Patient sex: F
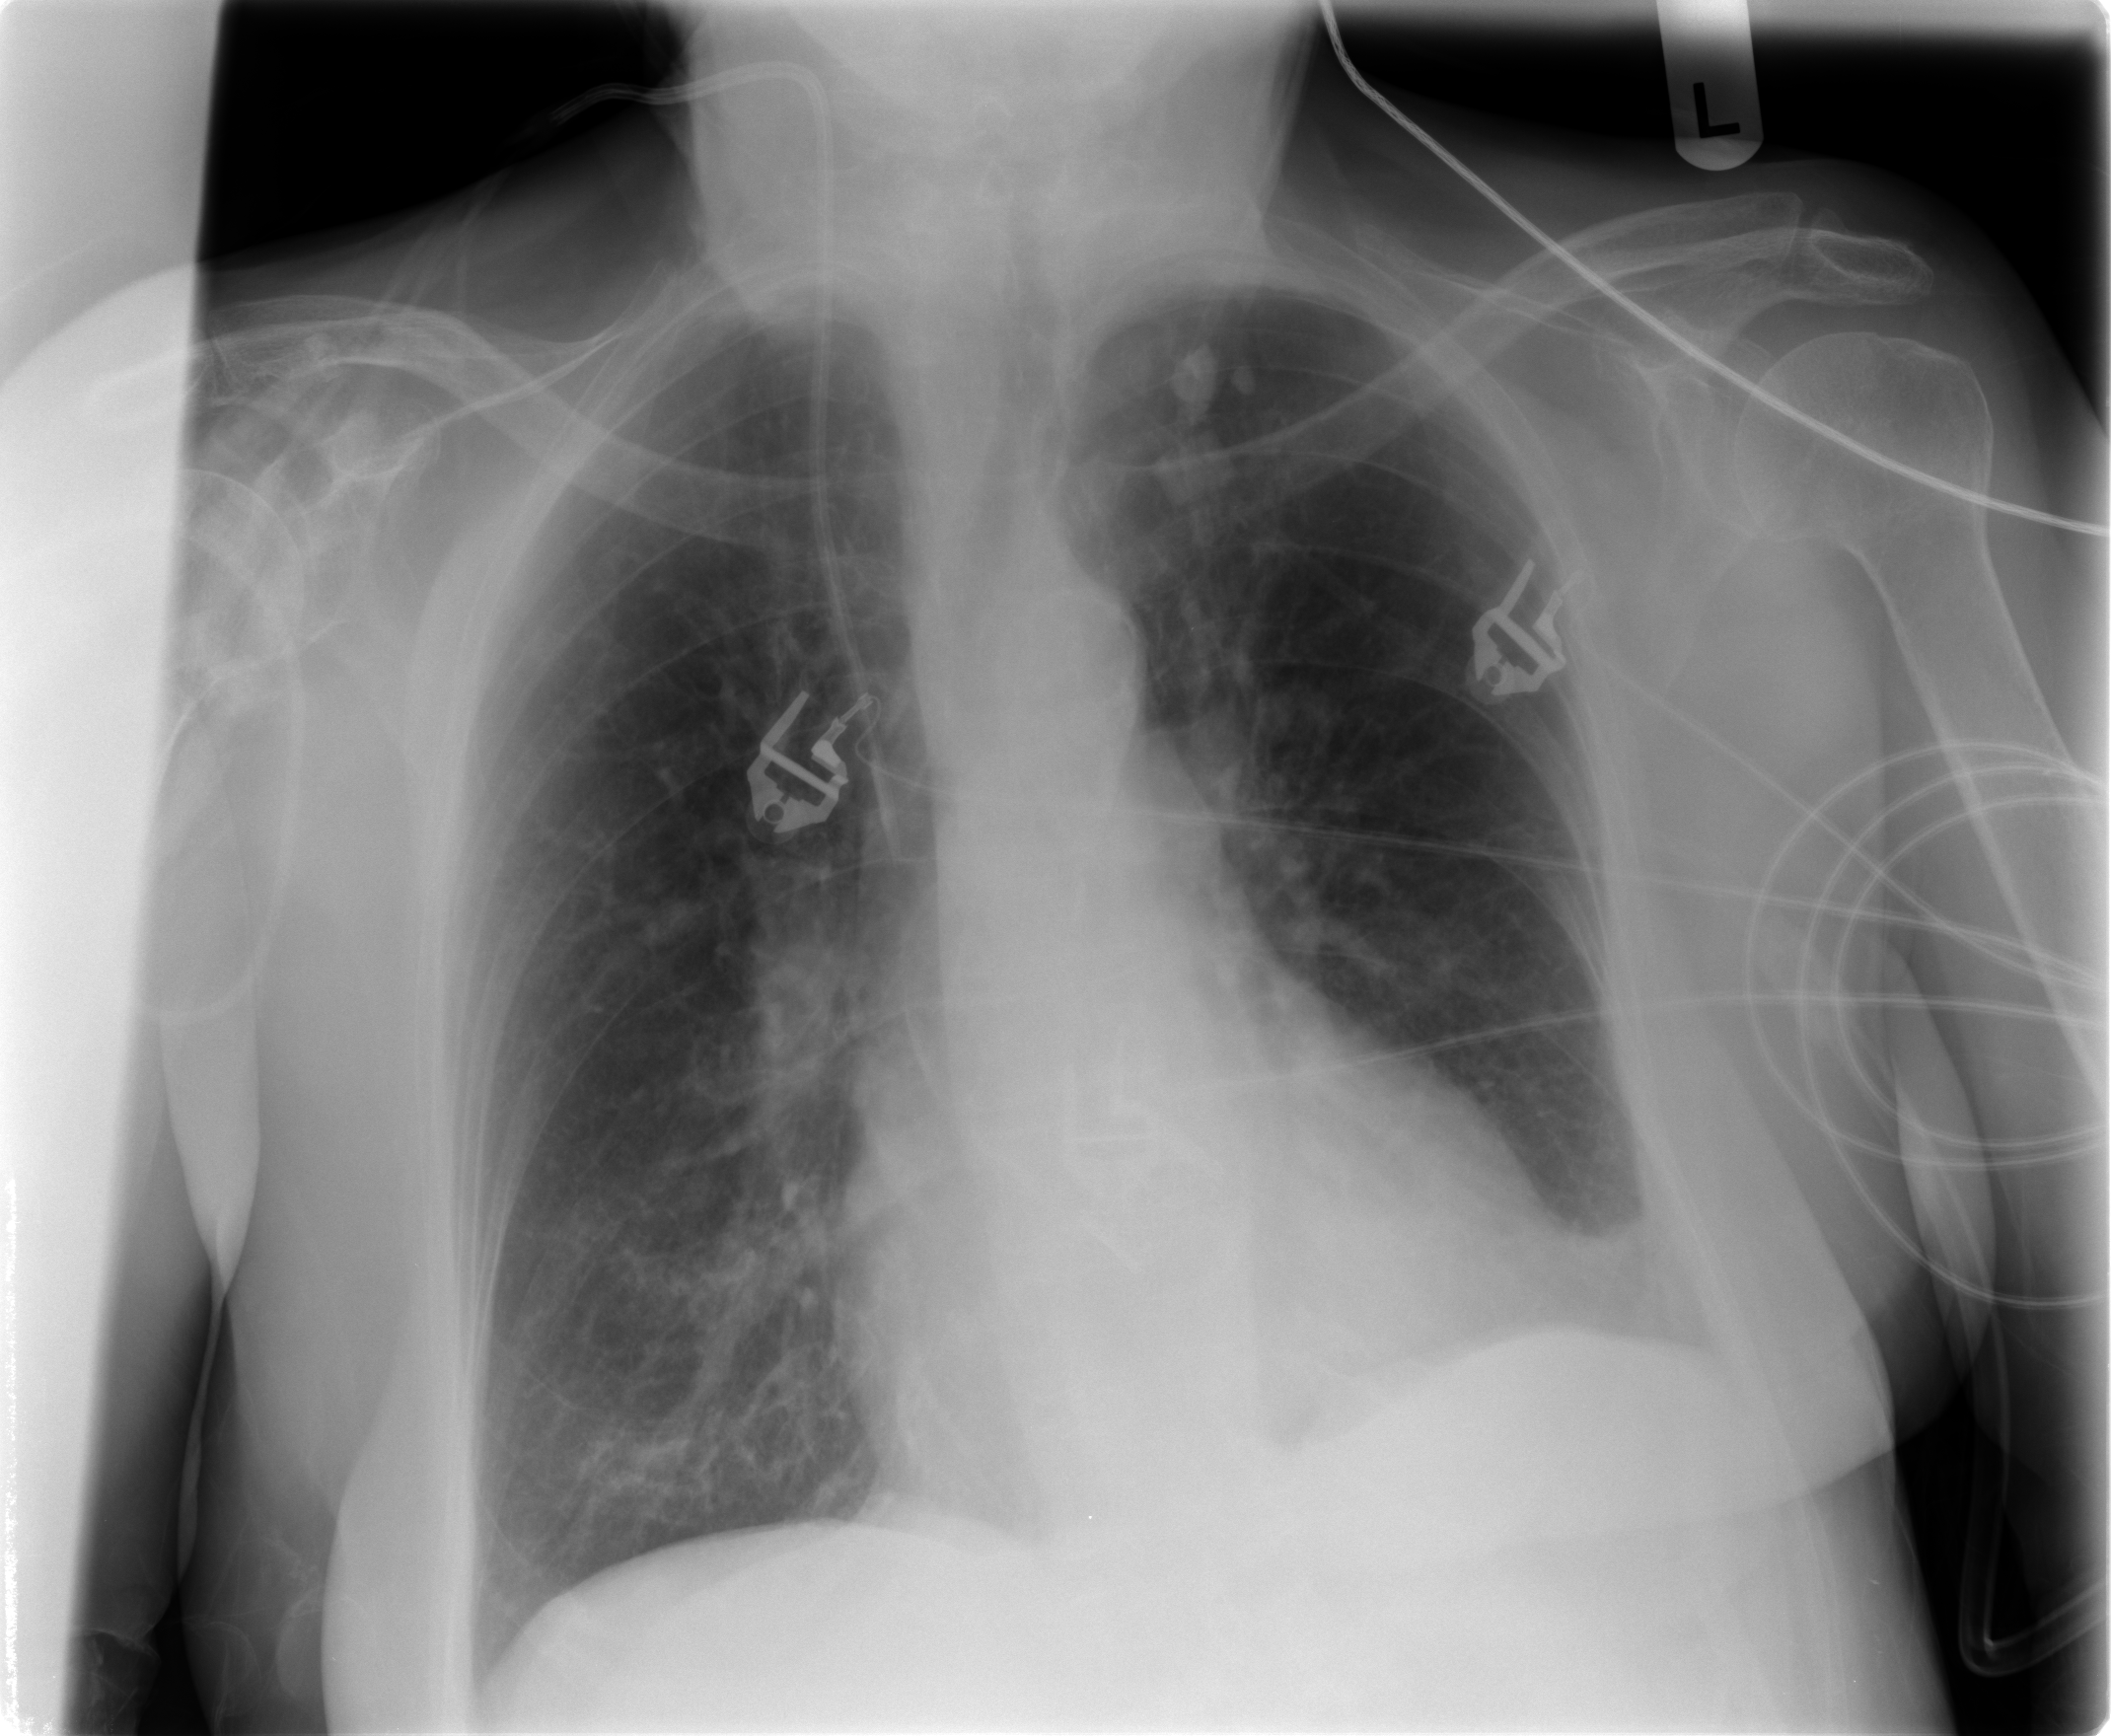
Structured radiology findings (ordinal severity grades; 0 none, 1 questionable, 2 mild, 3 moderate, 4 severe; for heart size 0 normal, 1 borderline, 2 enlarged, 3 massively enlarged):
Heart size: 0
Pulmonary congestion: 0
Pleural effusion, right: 0
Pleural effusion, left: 2
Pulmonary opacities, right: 0
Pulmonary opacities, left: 0
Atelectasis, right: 0
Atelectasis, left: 1